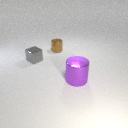
small gray metal cube in front of small brown metal cylinder